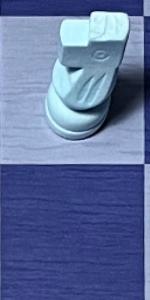
Label: Empty